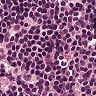
Metastatic tissue present: no